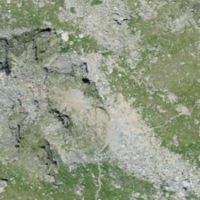
EUNIS habitat code: 31
Species observed at this site:
Rhododendron ferrugineum
Galium anisophyllon
Silene acaulis
Stauroderus scalaris
Sedum alpestre
Rupicapra rupicapra